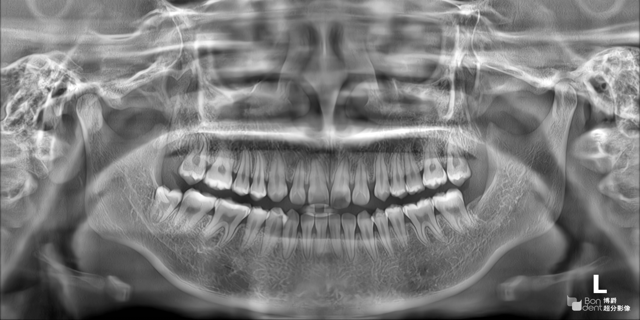
adult